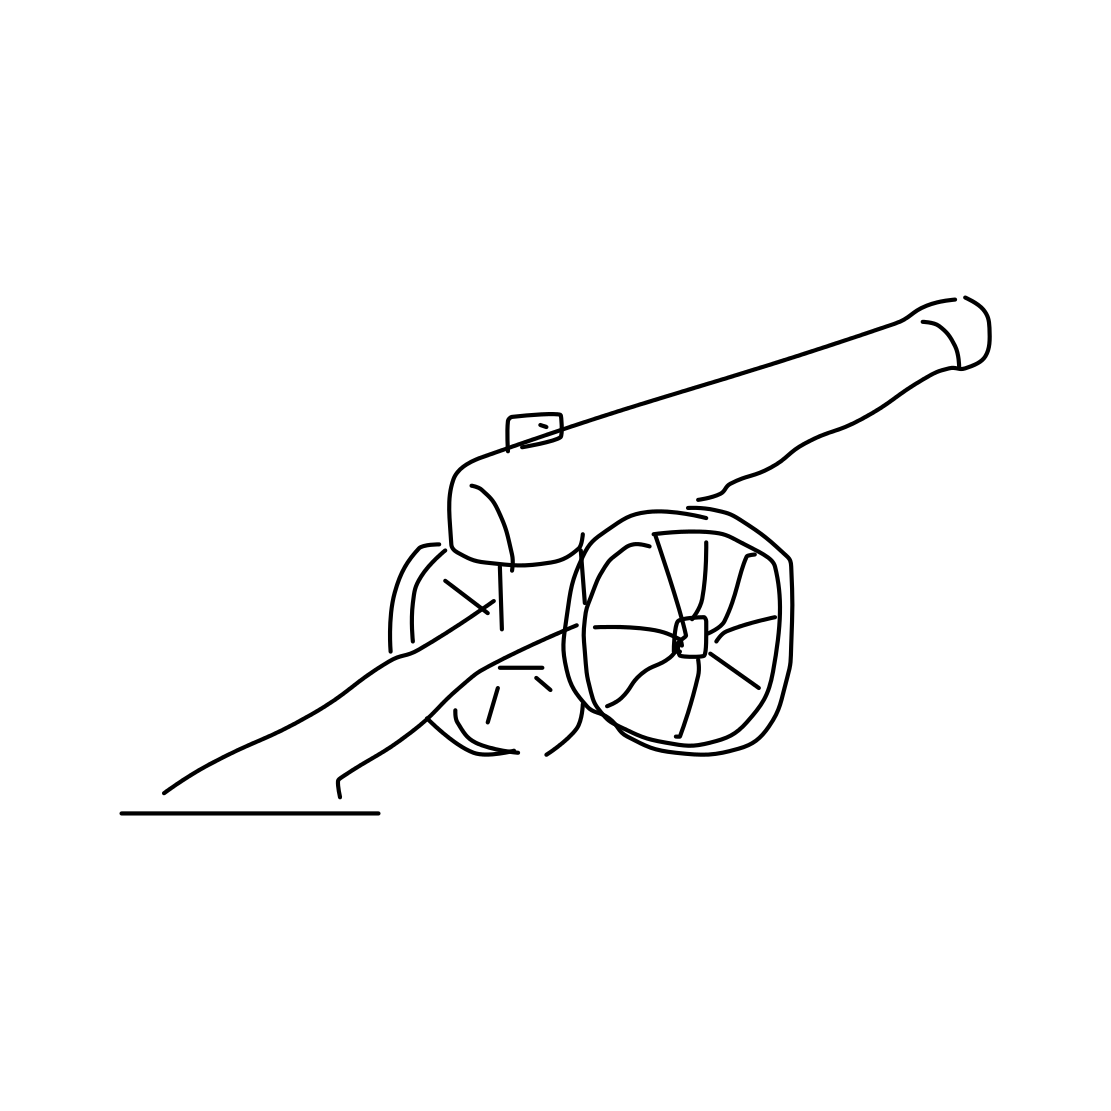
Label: cannon